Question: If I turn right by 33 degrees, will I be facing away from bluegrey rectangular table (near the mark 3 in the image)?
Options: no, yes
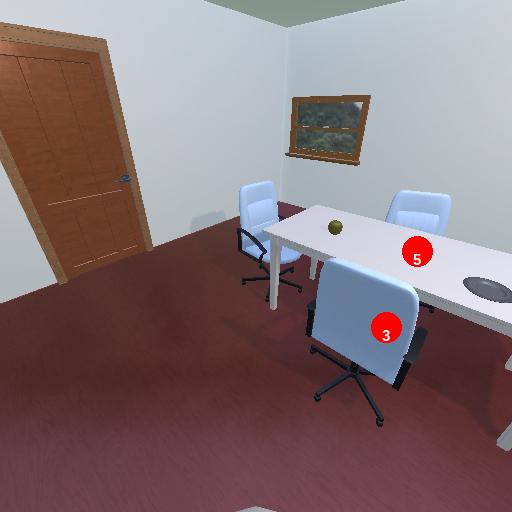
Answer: no